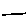
Label: line